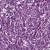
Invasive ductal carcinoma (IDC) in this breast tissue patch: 1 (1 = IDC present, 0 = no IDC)